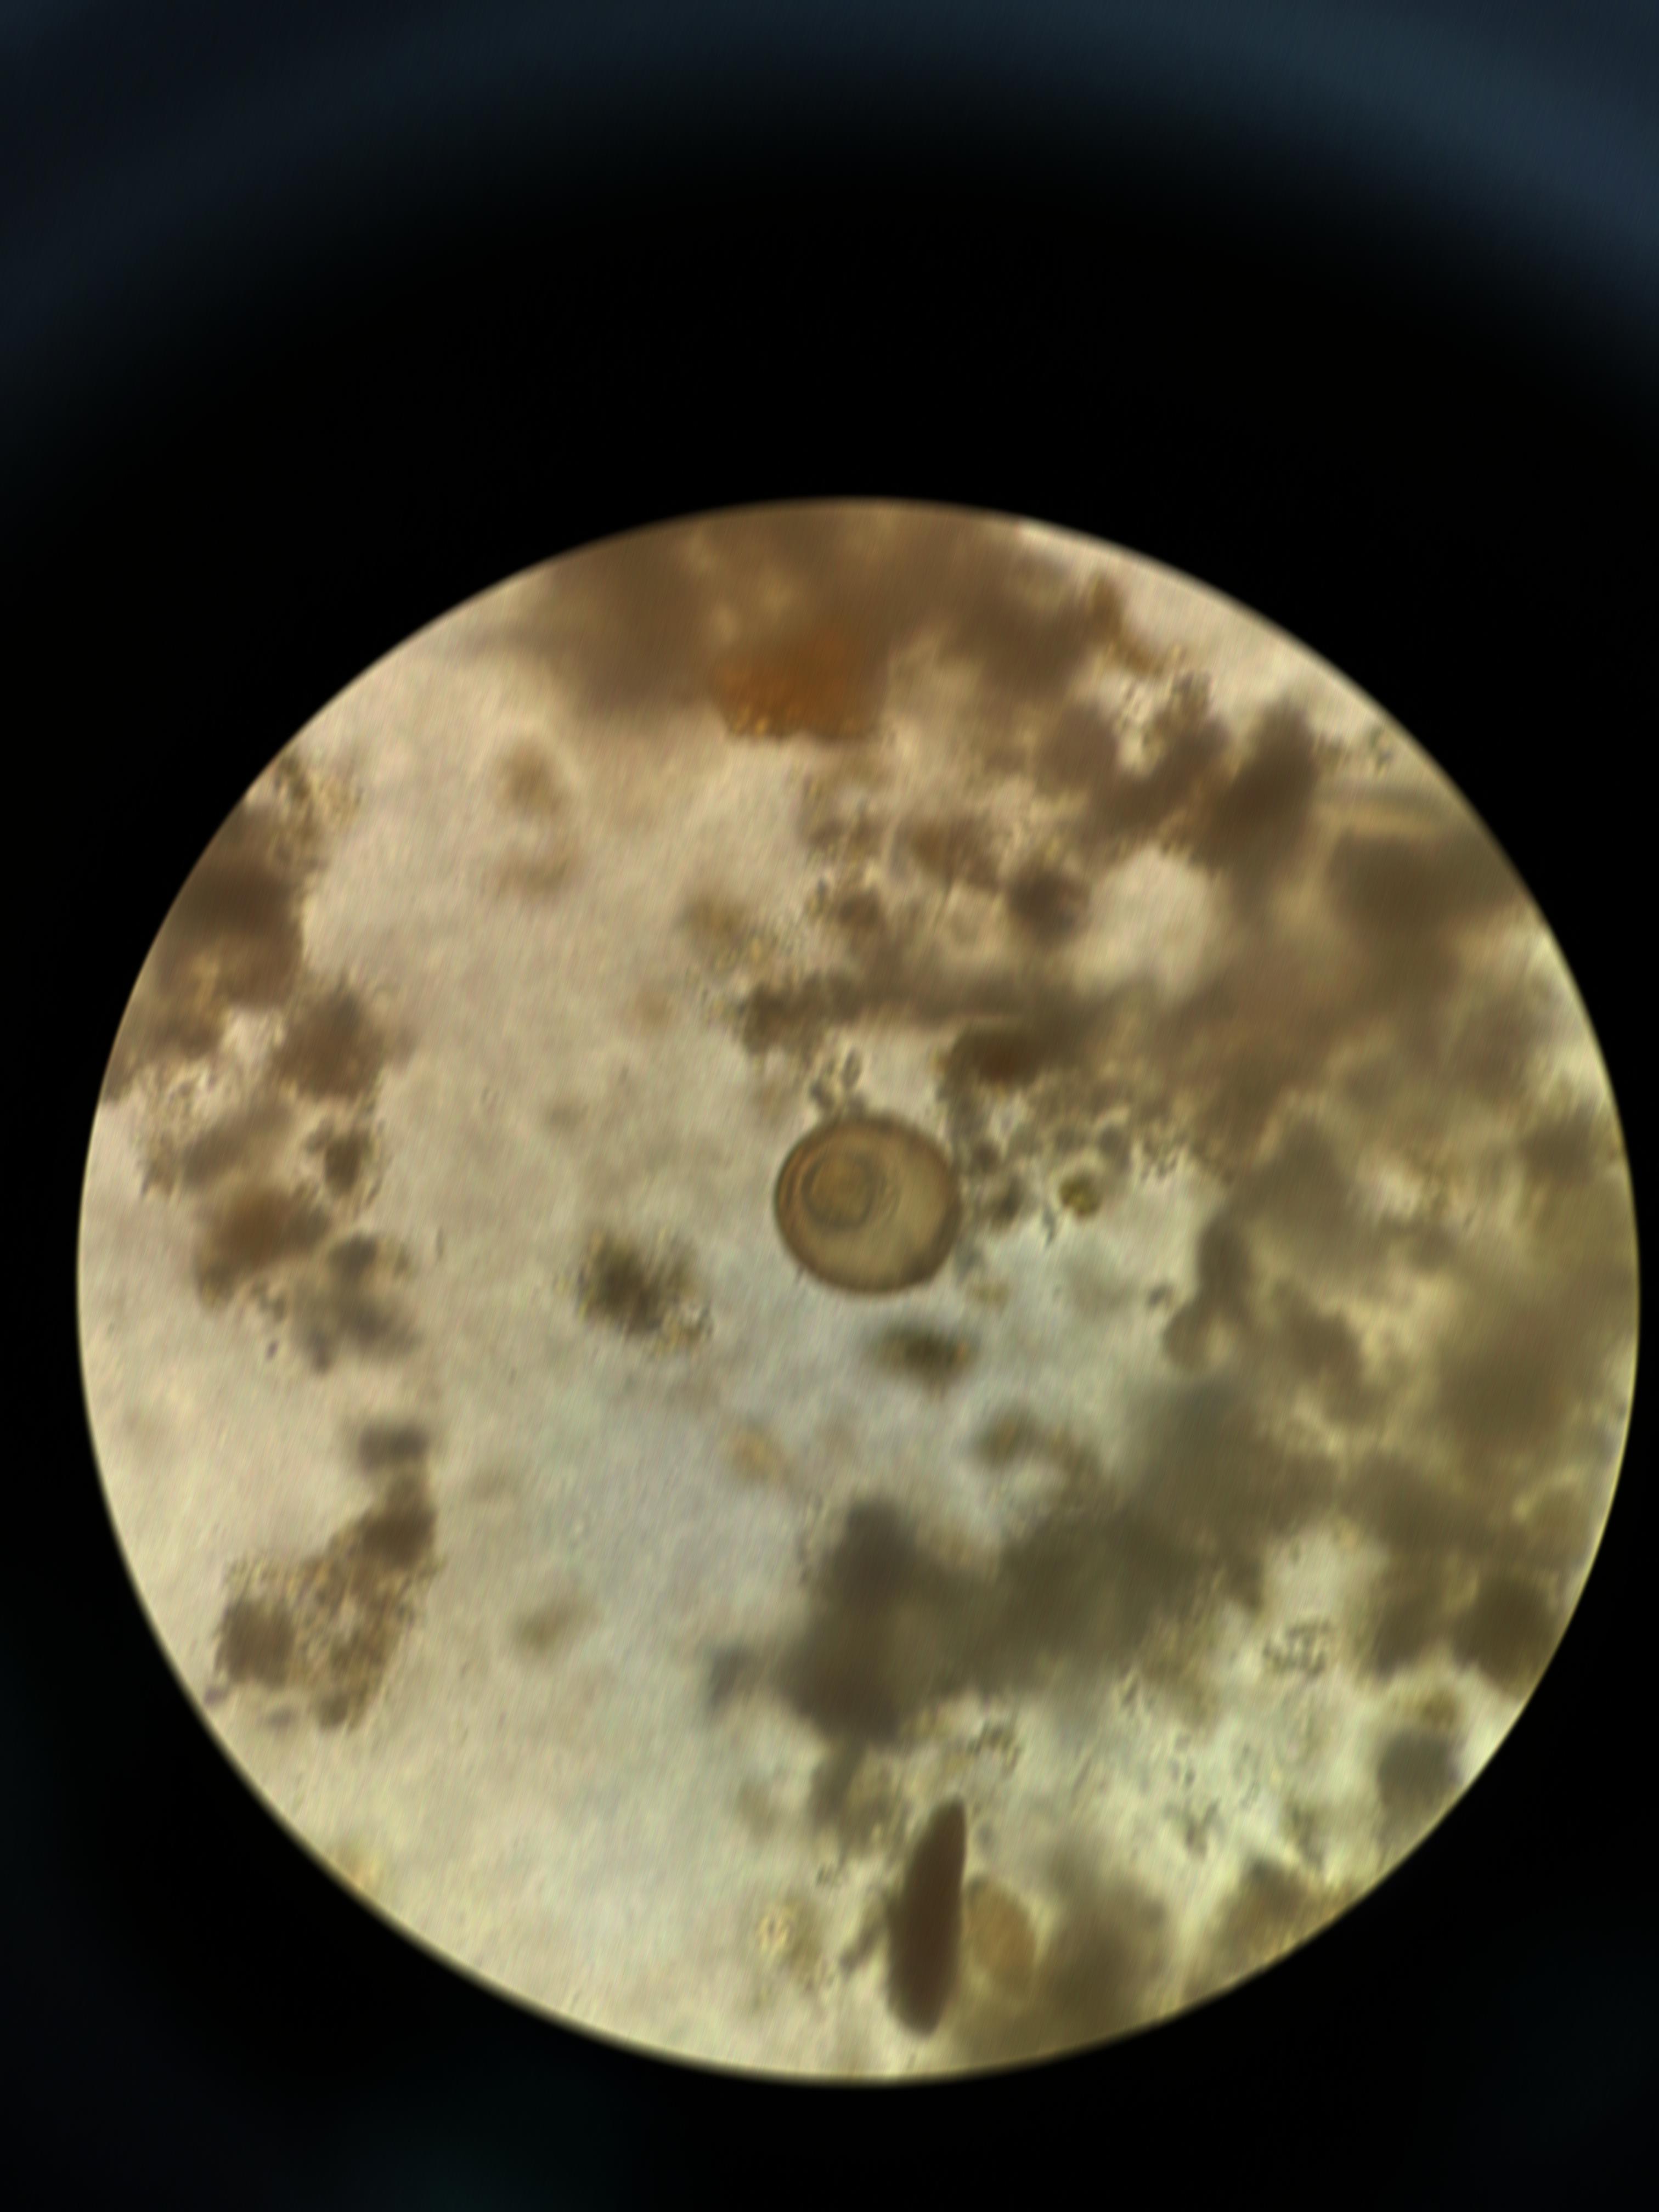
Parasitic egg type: Hymenolepis diminuta